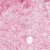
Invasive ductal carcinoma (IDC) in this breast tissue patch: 0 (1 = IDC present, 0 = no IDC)